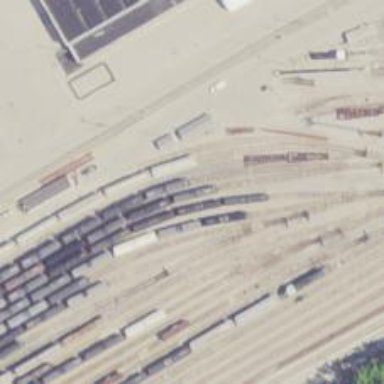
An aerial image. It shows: Railway yard.